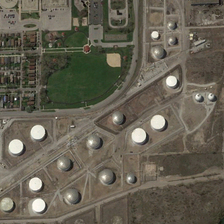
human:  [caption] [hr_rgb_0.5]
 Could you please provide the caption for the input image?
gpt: many storage tanks are near some buildings with a baseball field .

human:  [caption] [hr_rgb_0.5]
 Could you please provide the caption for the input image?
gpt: many storage tanks are near some buildings with a baseball field .

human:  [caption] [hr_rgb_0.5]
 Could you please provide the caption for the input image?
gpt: many storage tanks are near some buildings with a baseball field .

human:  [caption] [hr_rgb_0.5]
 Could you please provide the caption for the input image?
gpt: many storage tanks are near some buildings with a baseball field .

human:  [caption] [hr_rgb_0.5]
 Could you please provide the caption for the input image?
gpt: many storage tanks are near some buildings with a baseball field .